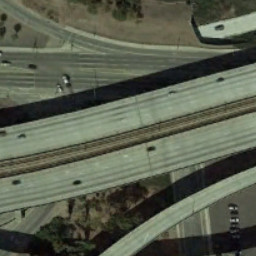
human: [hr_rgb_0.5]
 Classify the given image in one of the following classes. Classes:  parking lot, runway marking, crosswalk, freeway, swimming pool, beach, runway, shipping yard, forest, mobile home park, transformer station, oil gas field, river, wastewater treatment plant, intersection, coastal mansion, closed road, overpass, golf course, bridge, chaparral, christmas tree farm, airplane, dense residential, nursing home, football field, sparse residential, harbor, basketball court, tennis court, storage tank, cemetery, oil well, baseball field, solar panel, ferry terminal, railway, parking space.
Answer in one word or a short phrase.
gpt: overpass